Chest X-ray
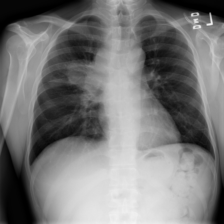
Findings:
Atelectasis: negative
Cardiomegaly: negative
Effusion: negative
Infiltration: negative
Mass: positive
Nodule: negative
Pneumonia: negative
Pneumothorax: negative
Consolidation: negative
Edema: negative
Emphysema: negative
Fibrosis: negative
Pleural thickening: negative
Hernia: negative